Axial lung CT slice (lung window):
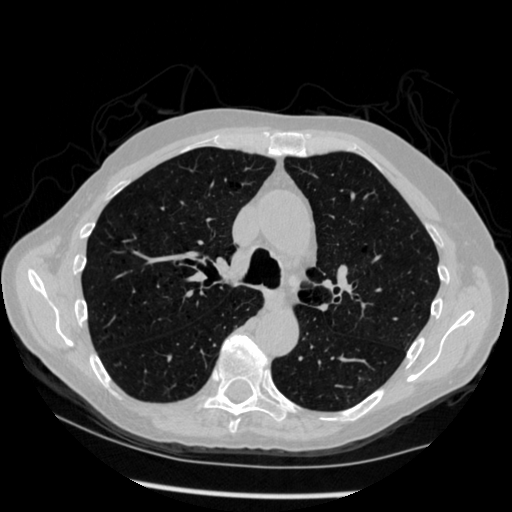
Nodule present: no